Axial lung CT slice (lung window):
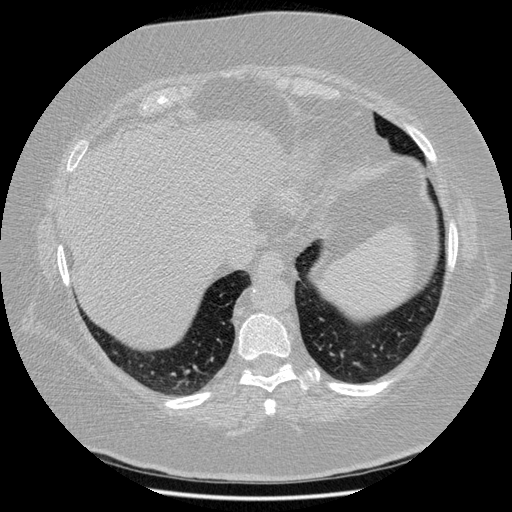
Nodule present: no